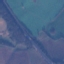
Land use / land cover class: Highway